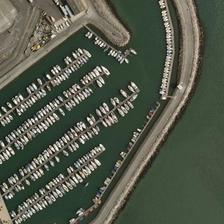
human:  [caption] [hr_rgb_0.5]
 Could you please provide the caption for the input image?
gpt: many boats are orderly in a port near a wharf .

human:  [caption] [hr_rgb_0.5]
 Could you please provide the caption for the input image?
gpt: many boats are orderly in a port near a wharf .

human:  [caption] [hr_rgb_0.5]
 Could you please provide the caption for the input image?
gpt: the boats are of different sizes, and the water is dark green .

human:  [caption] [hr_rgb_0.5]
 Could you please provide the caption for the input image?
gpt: many types of boats are close to the port .

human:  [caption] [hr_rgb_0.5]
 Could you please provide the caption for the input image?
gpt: the boats are of different sizes, and the water is dark green .